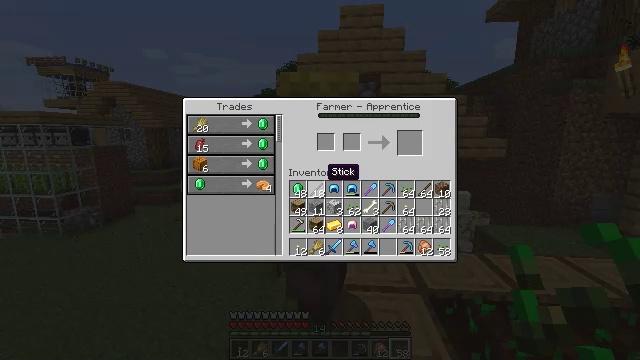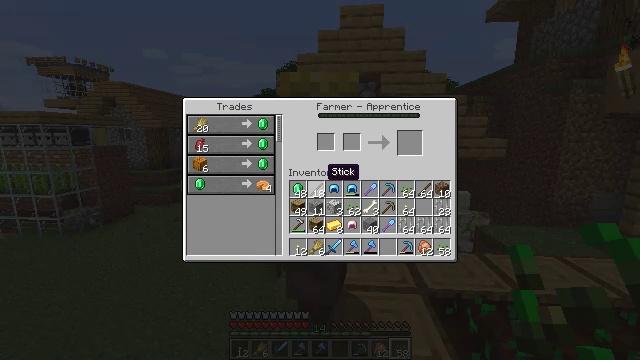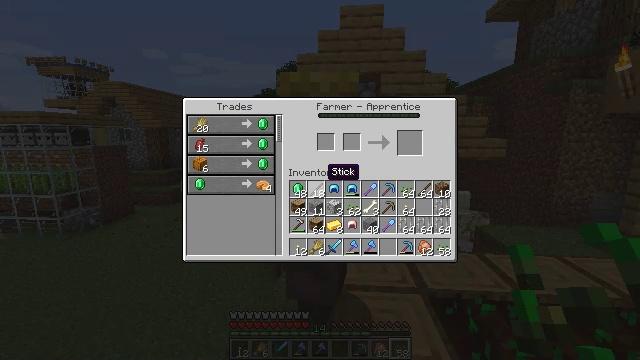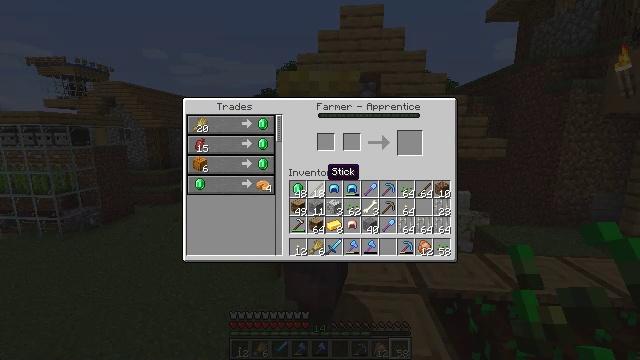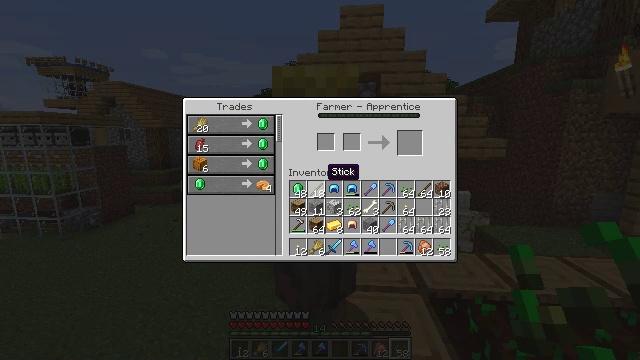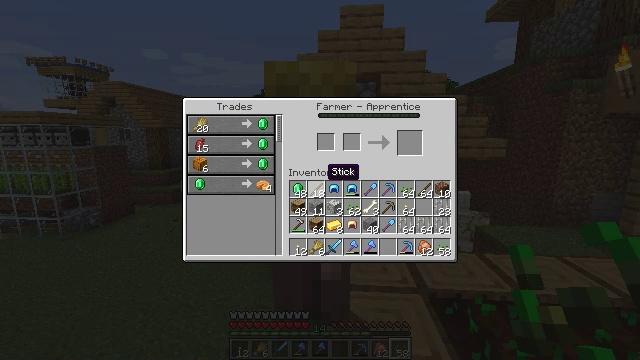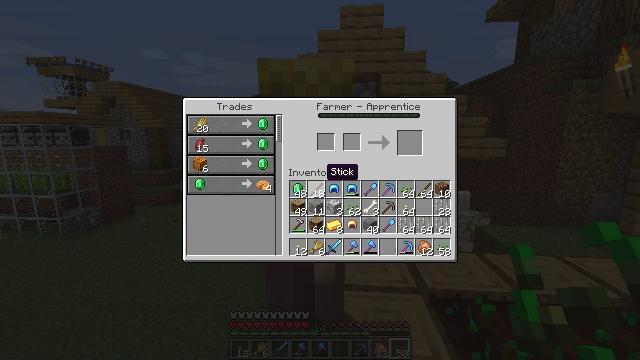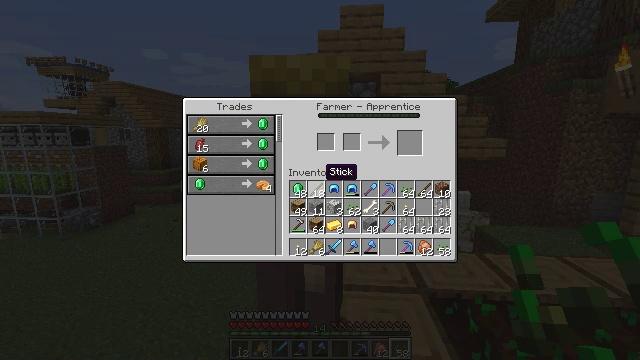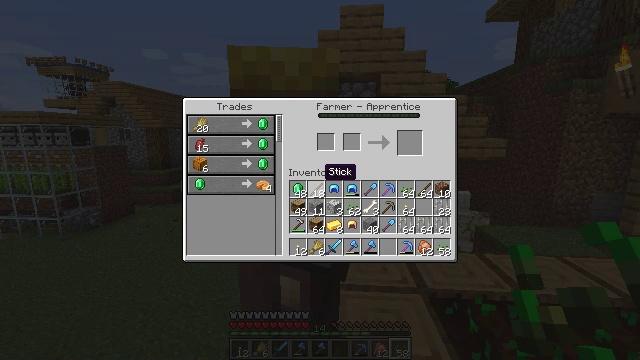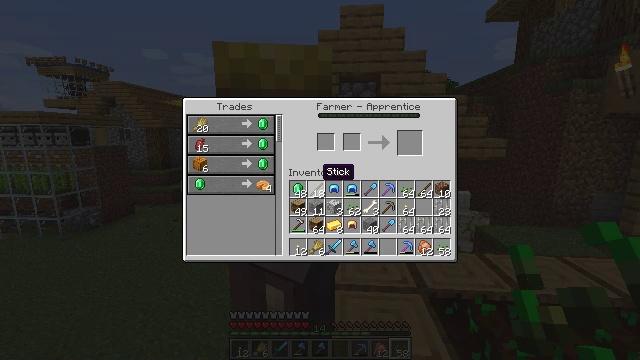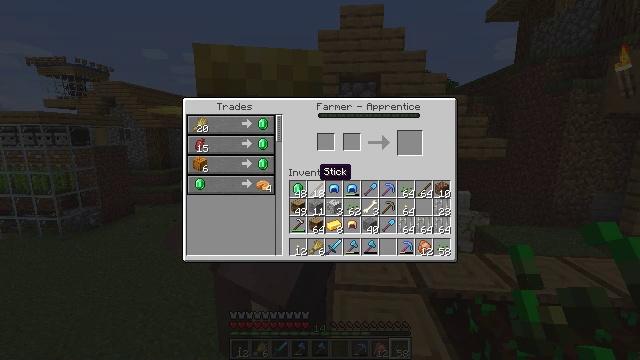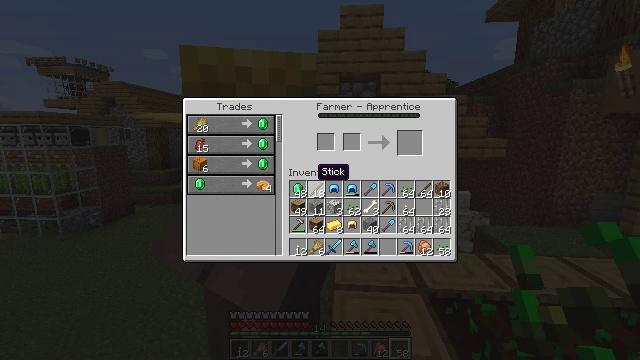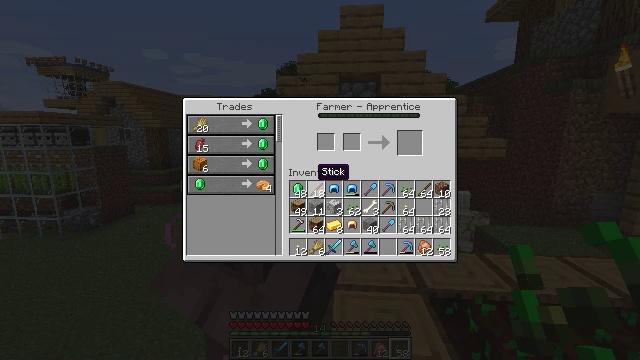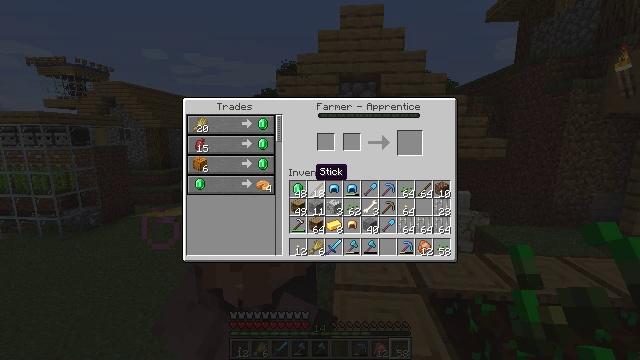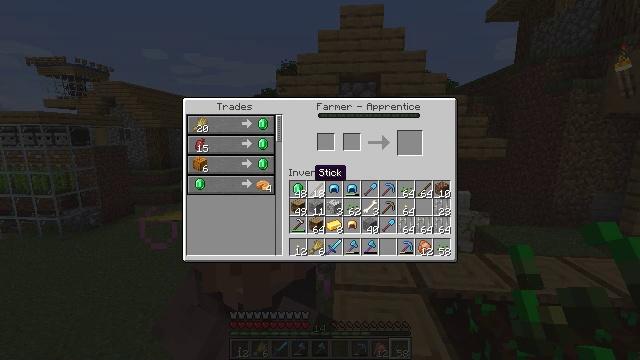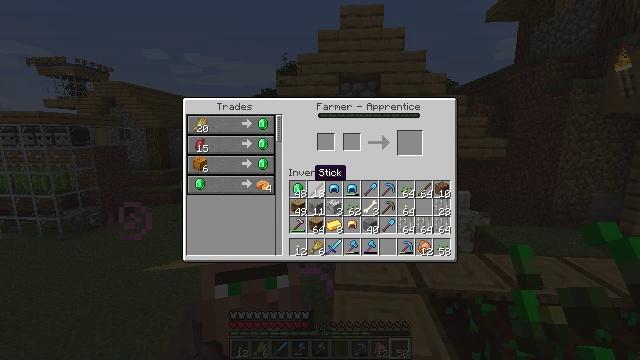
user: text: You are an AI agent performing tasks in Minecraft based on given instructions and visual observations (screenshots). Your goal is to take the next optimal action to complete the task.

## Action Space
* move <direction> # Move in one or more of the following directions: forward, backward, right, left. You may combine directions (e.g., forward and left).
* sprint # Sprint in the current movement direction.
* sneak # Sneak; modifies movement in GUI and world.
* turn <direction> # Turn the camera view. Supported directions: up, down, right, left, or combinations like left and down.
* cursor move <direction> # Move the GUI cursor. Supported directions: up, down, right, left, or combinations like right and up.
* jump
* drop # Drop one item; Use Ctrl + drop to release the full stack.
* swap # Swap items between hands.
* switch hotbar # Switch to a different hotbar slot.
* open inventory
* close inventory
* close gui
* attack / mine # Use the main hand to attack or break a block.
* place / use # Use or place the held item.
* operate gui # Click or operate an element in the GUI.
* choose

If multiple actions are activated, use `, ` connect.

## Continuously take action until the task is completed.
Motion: motion action
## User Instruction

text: Open a crafting table to make a pumpkin pie.
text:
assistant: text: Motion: no_op
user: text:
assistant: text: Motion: no_op
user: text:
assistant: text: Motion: no_op
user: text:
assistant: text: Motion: no_op
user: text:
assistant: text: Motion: no_op
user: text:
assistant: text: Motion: no_op
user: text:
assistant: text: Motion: no_op
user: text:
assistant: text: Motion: no_op
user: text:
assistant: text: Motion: no_op
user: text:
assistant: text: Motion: no_op
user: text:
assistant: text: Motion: no_op
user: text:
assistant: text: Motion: no_op
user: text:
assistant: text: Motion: no_op
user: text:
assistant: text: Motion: no_op
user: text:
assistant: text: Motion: no_op
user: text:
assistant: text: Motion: no_op
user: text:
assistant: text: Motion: no_op
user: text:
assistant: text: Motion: no_op
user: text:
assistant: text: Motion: no_op
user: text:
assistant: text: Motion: no_op
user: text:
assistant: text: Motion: no_op
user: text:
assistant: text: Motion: no_op
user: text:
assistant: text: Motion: no_op
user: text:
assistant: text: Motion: no_op
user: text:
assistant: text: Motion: no_op
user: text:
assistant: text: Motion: no_op
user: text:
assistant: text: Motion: no_op
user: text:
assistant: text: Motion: no_op
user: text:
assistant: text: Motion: no_op
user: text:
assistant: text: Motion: no_op